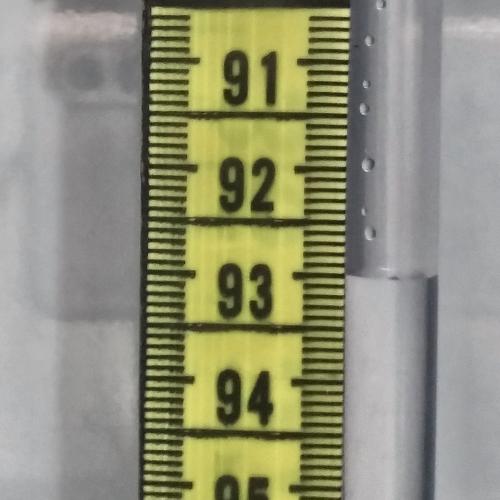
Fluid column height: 93.0 cm